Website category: sports
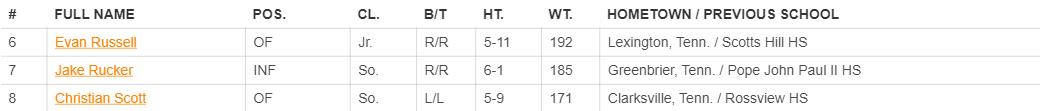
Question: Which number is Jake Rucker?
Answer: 7

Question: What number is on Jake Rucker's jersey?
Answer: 7

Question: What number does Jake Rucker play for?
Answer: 7

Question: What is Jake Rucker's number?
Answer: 7

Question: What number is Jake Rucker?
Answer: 7

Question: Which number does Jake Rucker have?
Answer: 7

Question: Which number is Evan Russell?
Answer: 6

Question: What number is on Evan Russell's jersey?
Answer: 6

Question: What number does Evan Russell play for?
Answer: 6

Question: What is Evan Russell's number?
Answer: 6

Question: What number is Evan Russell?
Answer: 6

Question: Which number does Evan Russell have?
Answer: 6

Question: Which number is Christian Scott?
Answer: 8

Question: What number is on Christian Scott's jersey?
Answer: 8

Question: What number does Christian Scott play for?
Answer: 8

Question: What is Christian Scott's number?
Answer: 8

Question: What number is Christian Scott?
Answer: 8

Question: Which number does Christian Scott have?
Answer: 8

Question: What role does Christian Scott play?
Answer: OF

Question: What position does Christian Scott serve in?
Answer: OF

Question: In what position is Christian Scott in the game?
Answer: OF

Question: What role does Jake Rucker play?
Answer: INF

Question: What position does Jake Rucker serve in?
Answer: INF

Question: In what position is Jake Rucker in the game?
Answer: INF

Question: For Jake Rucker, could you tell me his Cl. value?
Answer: So.

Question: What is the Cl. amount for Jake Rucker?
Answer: So.

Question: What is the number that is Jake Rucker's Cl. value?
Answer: So.

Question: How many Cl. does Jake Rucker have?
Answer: So.

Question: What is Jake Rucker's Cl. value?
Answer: So.

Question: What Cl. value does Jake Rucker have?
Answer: So.

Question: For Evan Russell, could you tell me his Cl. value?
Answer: Jr.

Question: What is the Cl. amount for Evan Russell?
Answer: Jr.

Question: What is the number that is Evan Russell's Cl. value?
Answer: Jr.

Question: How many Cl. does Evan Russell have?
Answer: Jr.

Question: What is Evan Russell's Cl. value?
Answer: Jr.

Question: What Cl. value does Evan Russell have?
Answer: Jr.

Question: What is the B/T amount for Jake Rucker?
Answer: R/R

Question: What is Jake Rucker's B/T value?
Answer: R/R

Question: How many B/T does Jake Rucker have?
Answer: R/R

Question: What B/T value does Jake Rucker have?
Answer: R/R

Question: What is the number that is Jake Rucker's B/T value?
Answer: R/R

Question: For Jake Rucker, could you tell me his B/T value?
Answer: R/R

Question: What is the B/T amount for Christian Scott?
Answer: L/L

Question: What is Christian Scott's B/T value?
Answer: L/L

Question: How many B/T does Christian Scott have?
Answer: L/L

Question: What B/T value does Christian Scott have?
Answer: L/L

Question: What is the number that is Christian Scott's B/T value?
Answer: L/L

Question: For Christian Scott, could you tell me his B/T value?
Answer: L/L

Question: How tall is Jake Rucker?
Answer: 6-1

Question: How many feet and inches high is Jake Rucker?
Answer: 6-1

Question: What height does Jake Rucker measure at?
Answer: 6-1

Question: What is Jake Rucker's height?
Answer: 6-1

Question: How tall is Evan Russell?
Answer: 5-11

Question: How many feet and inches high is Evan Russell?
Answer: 5-11

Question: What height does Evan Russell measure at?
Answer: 5-11

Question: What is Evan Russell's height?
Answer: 5-11

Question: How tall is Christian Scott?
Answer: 5-9

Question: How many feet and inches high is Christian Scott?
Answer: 5-9

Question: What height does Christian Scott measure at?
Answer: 5-9

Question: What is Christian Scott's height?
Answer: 5-9

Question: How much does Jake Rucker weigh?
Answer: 185

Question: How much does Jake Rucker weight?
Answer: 185

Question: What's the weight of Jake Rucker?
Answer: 185

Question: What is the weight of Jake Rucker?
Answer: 185